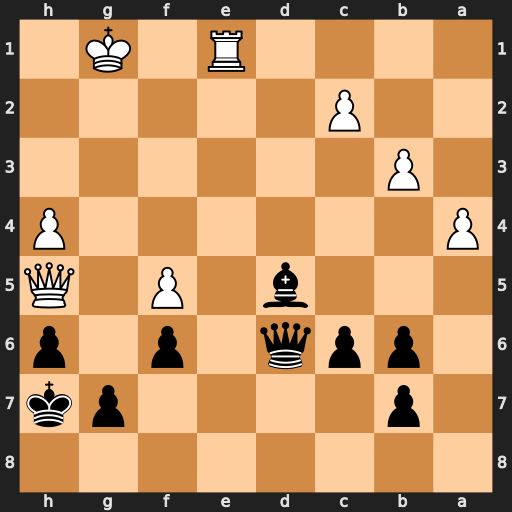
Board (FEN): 8/1p4pk/1ppq1p1p/3b1P1Q/P6P/1P6/2P5/4R1K1
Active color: b
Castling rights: -
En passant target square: -
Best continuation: Qg3+ Kf1 Qg2#